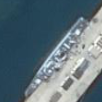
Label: cruiser